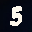
Label: 5